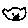
Label: cat